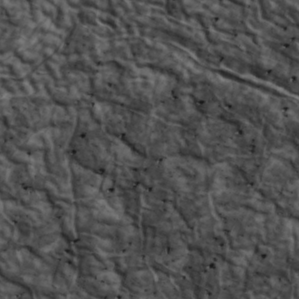
Label: non_frost